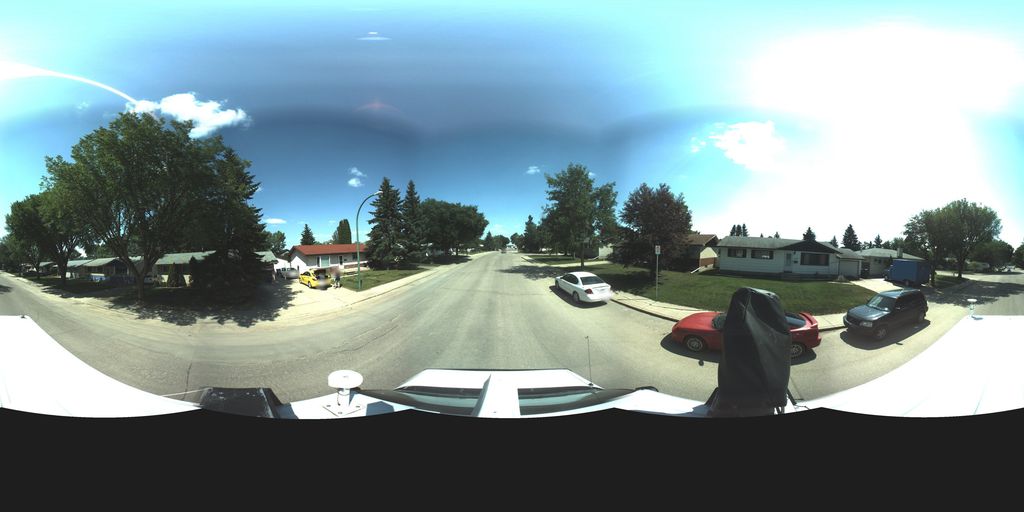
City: saskatoon